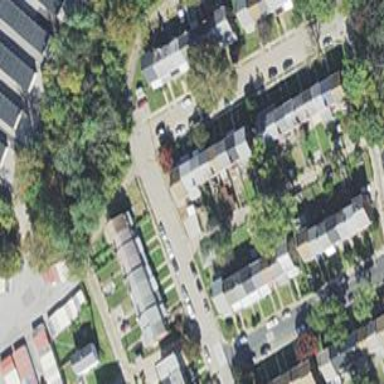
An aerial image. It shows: Neighborhood.